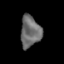
Tissue: skin
Cell type: Epithelial cells
Senescence score: 0.7773
Nuclear area (px): 618
Mean DAPI intensity: 107.406